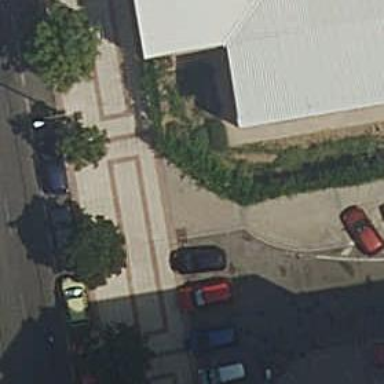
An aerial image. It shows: Sidewalk.